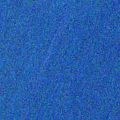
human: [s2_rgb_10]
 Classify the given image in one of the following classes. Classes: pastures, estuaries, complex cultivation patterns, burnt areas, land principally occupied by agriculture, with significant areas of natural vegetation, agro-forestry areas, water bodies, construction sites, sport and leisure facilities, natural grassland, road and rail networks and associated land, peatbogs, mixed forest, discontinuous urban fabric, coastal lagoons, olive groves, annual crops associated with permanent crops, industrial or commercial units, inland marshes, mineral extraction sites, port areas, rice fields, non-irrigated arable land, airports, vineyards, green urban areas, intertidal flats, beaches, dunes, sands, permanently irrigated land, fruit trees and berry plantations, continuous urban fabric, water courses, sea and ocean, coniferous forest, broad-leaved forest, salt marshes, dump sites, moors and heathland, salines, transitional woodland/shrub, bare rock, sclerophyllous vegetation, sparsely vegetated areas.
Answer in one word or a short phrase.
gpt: sea and ocean